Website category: auto
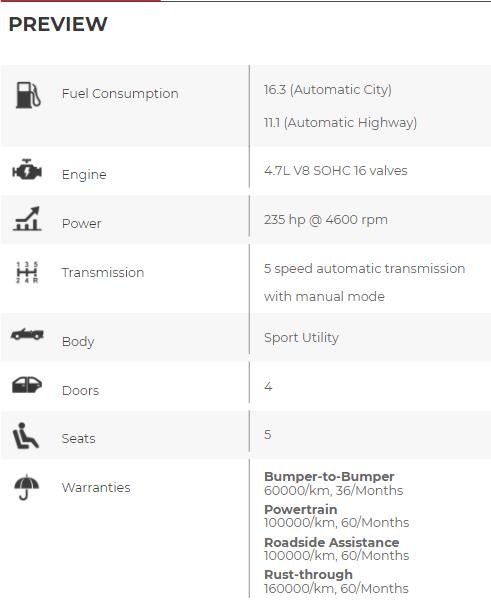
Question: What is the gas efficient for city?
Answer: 16.3 (Automatic City)

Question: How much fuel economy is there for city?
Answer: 16.3 (Automatic City)

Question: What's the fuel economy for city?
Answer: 16.3 (Automatic City)

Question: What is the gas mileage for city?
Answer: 16.3 (Automatic City)

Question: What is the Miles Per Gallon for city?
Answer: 16.3 (Automatic City)

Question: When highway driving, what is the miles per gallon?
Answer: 11.1 (Automatic Highway)

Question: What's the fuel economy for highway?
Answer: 11.1 (Automatic Highway)

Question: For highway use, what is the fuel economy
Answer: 11.1 (Automatic Highway)

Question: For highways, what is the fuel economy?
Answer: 11.1 (Automatic Highway)

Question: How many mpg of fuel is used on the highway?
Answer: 11.1 (Automatic Highway)

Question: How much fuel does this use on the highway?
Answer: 11.1 (Automatic Highway)

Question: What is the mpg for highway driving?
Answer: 11.1 (Automatic Highway)

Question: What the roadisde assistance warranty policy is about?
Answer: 100000/km, 60/Months

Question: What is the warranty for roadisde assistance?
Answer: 100000/km, 60/Months

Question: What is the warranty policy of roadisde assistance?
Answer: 100000/km, 60/Months

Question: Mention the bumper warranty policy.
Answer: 60000/km, 36/Months

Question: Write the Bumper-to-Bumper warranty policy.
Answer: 60000/km, 36/Months

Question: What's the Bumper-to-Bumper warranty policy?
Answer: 60000/km, 36/Months

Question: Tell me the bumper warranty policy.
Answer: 60000/km, 36/Months

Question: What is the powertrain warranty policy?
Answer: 100000/km, 60/Months

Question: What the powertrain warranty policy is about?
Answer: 100000/km, 60/Months

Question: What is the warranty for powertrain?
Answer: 100000/km, 60/Months